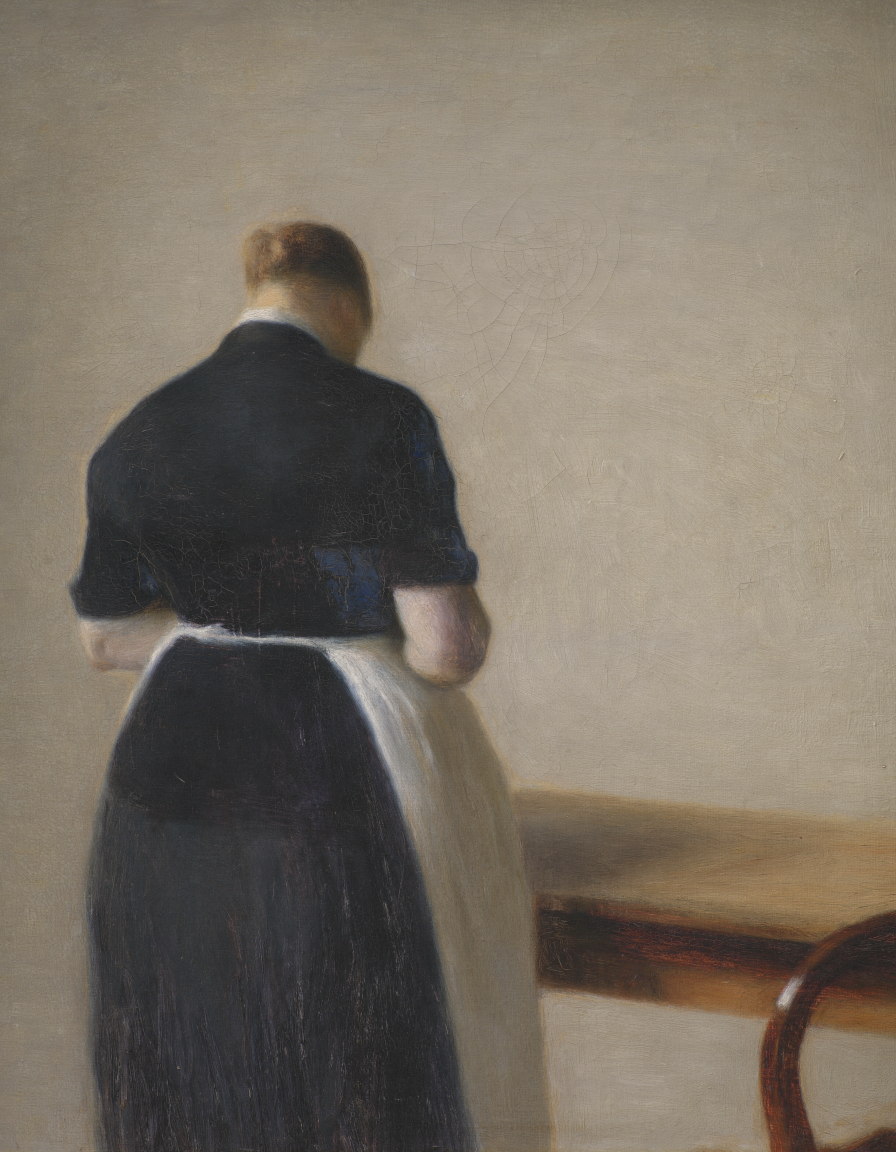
portrait painting, medium, bright diffused light, woman in dark dress with white apron and white collar seen from behind, short reddish hair, head turned slightly down, positioned near a wooden table in a sparse interior with a chair on the edge of frame, plain pale beige wall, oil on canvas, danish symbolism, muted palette